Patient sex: M
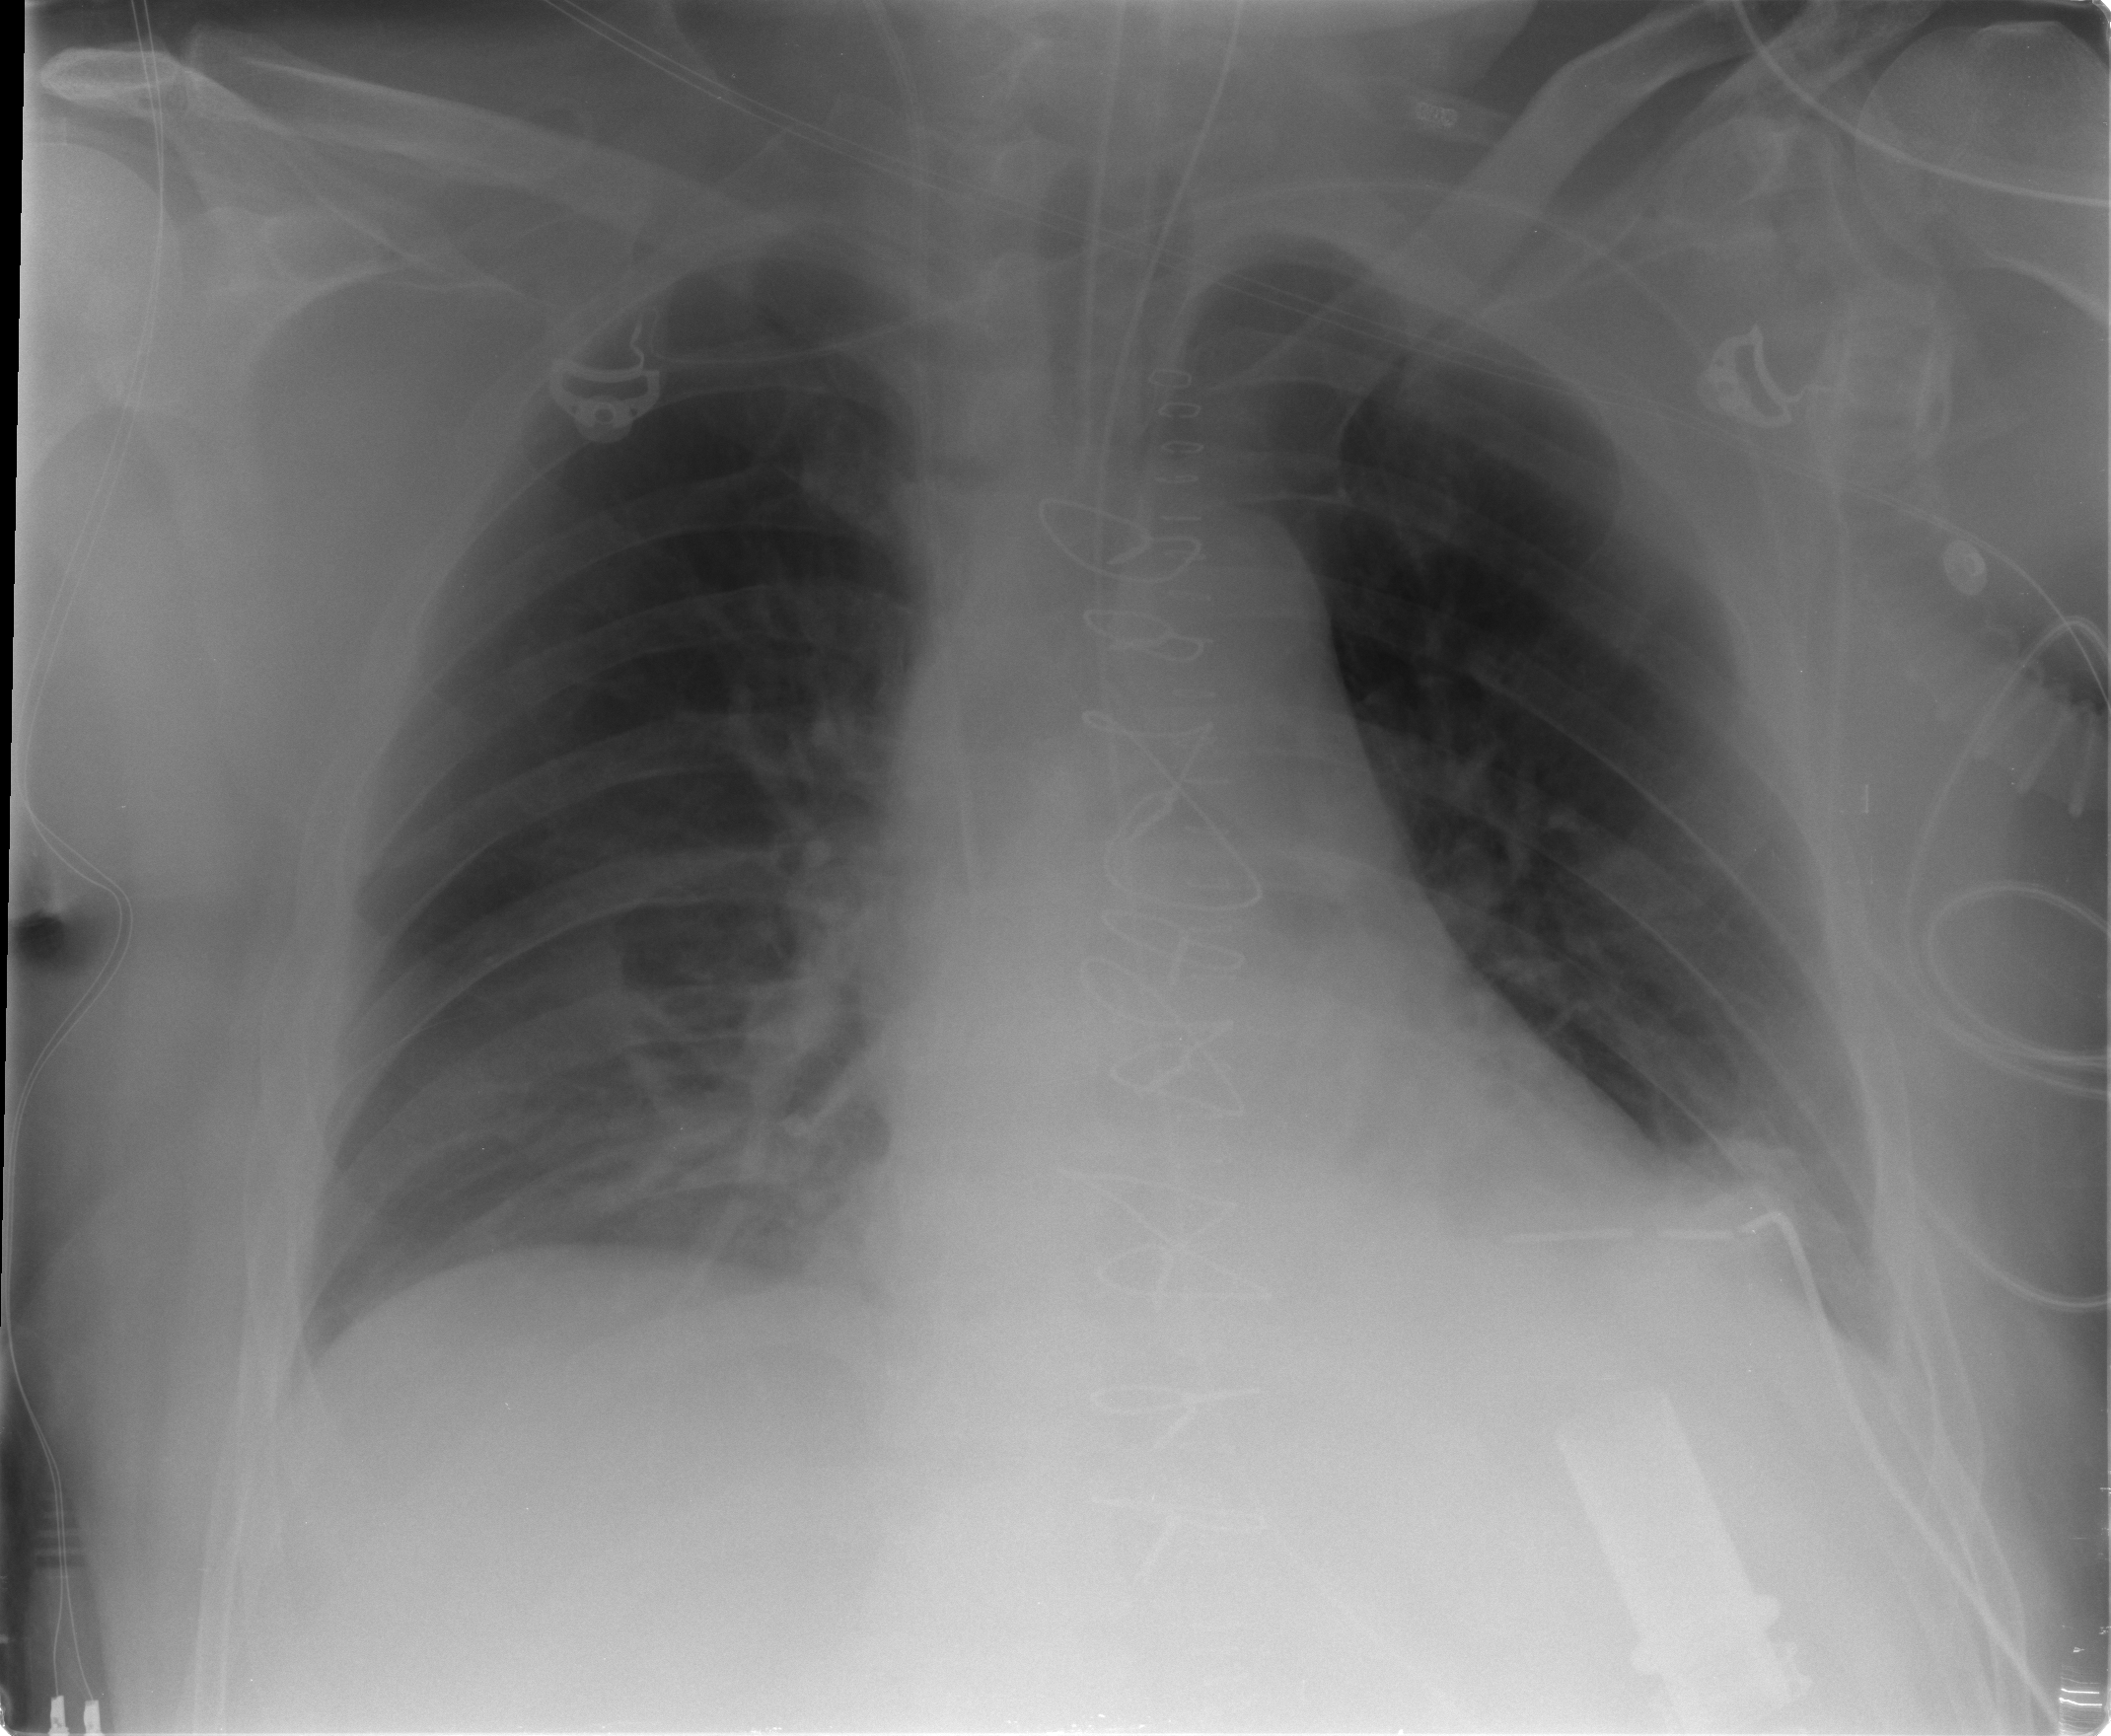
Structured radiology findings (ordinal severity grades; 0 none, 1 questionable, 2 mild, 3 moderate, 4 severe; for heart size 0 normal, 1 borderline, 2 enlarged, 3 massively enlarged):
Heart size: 2
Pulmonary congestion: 0
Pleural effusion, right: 1
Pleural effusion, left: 0
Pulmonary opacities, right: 0
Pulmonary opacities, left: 0
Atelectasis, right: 2
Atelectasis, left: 2